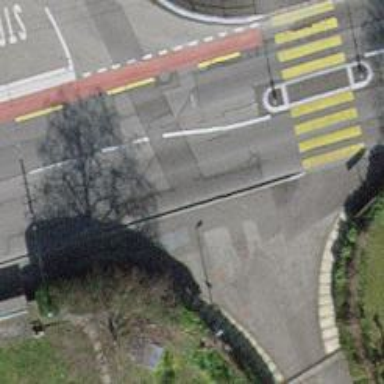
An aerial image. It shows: Pedestrian road.